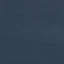
Land use / land cover: SeaLake